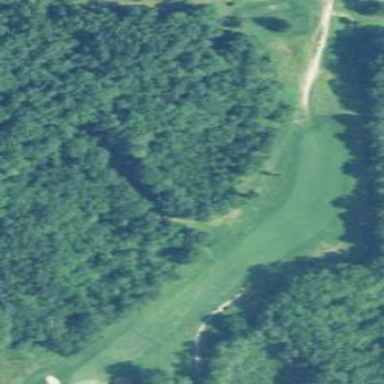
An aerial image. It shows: Grassy area designated as golf fairway.